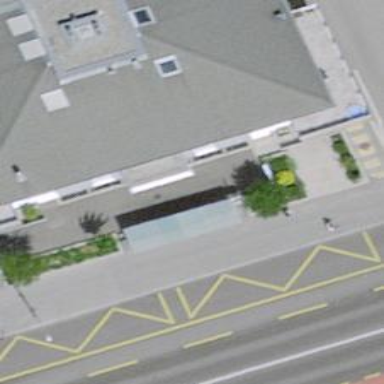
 serving as platform for public transportation."